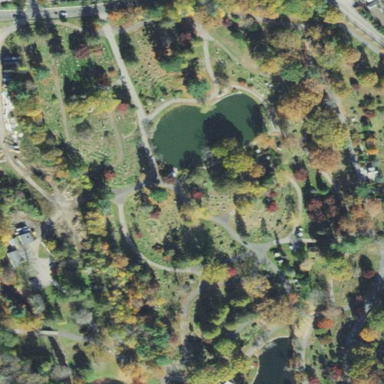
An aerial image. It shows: Cemetery.